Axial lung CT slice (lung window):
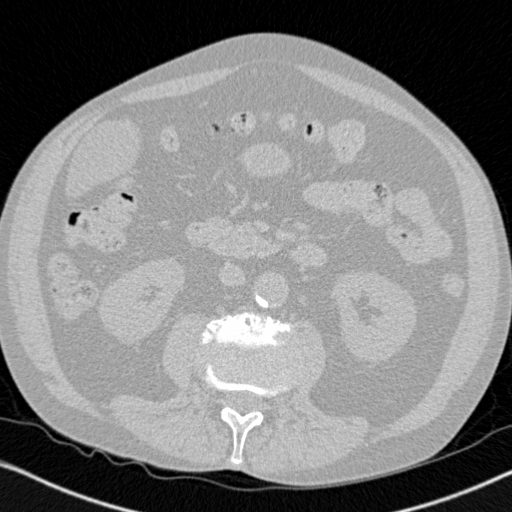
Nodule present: no